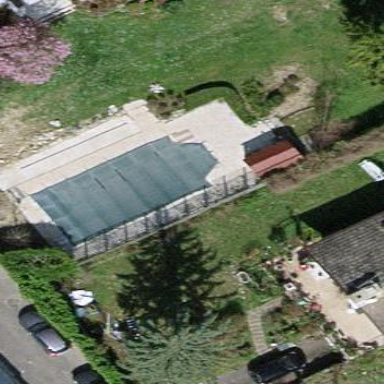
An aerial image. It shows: Swimming pool located in leisure land.